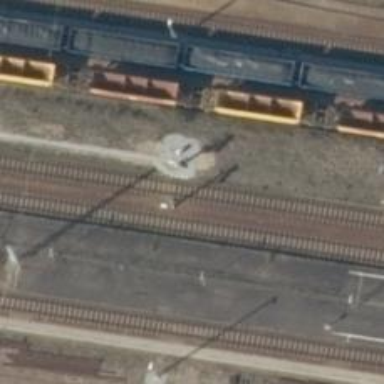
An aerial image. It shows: Railway signal.